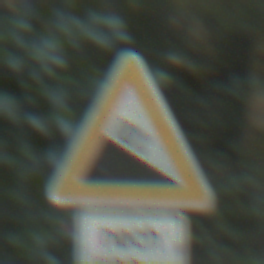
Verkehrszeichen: Gefaelle10
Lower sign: LaengeEinerStrecke3
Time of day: MorningAfternoon
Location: Outdoor (Nature)
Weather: Clear
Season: NotSpecified
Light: Natural